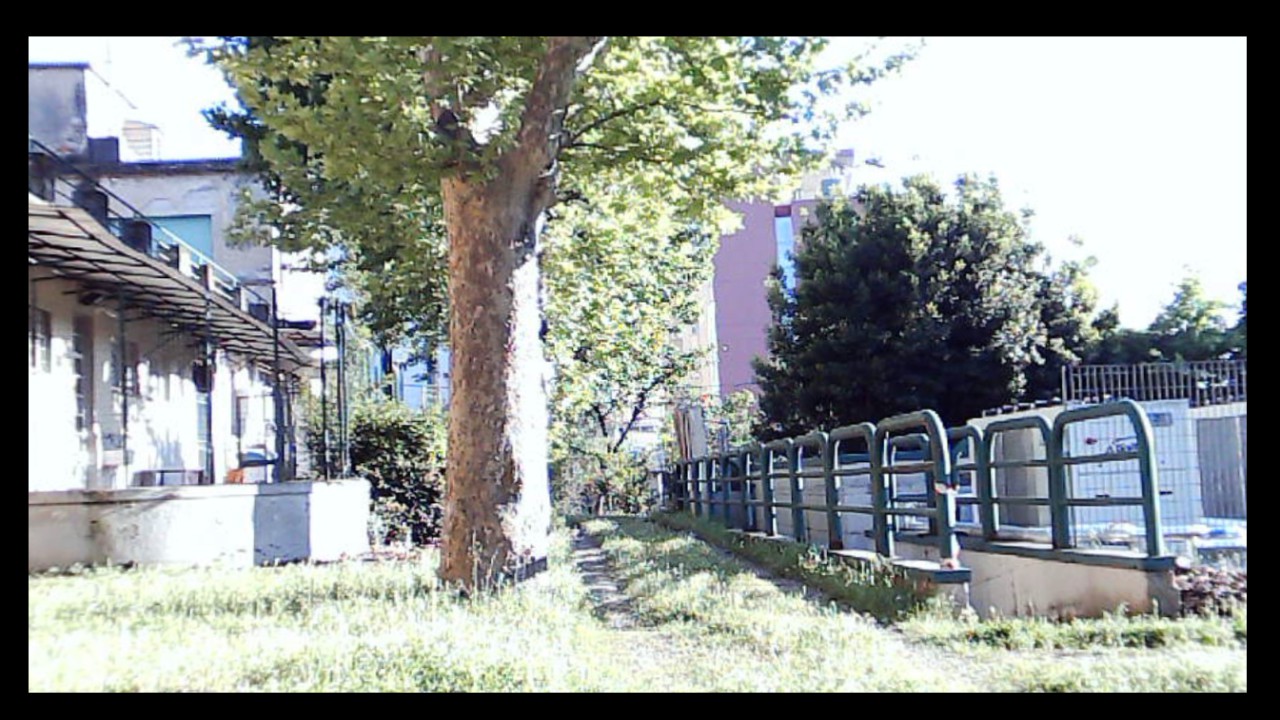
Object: Betafpv air75